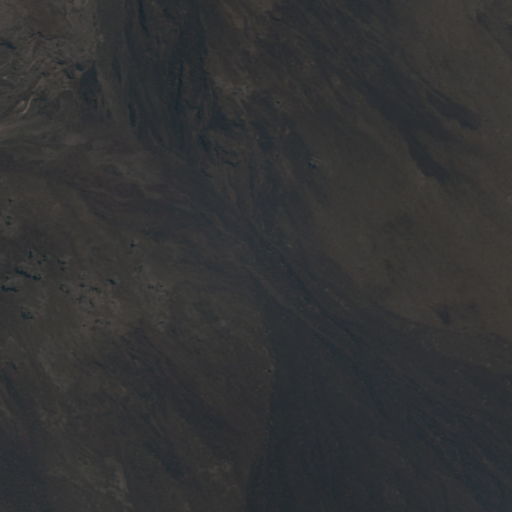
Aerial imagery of valley in Hawaii named Ahiu containing only unknown